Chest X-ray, PA view. Patient: 22 years old, sex F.
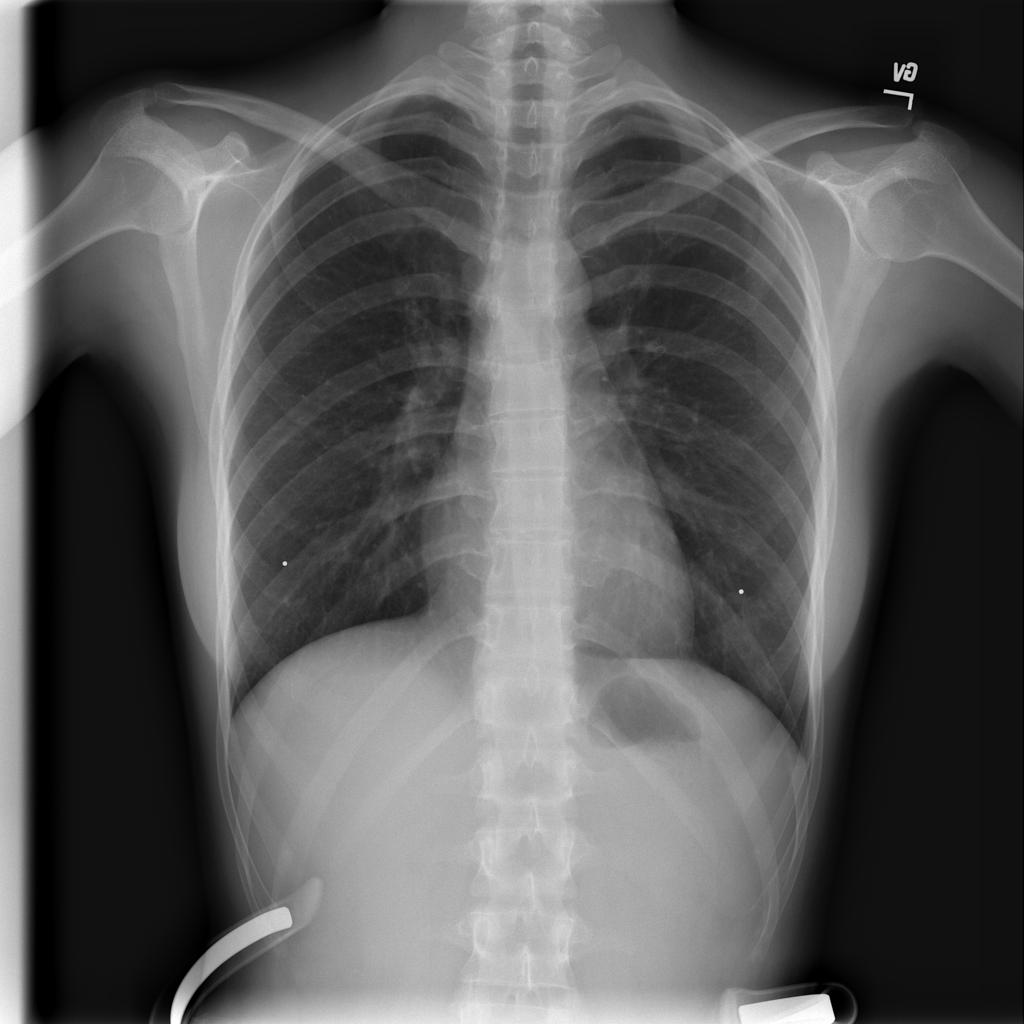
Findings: No Finding